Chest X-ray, AP view. Patient: 34 years old, sex M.
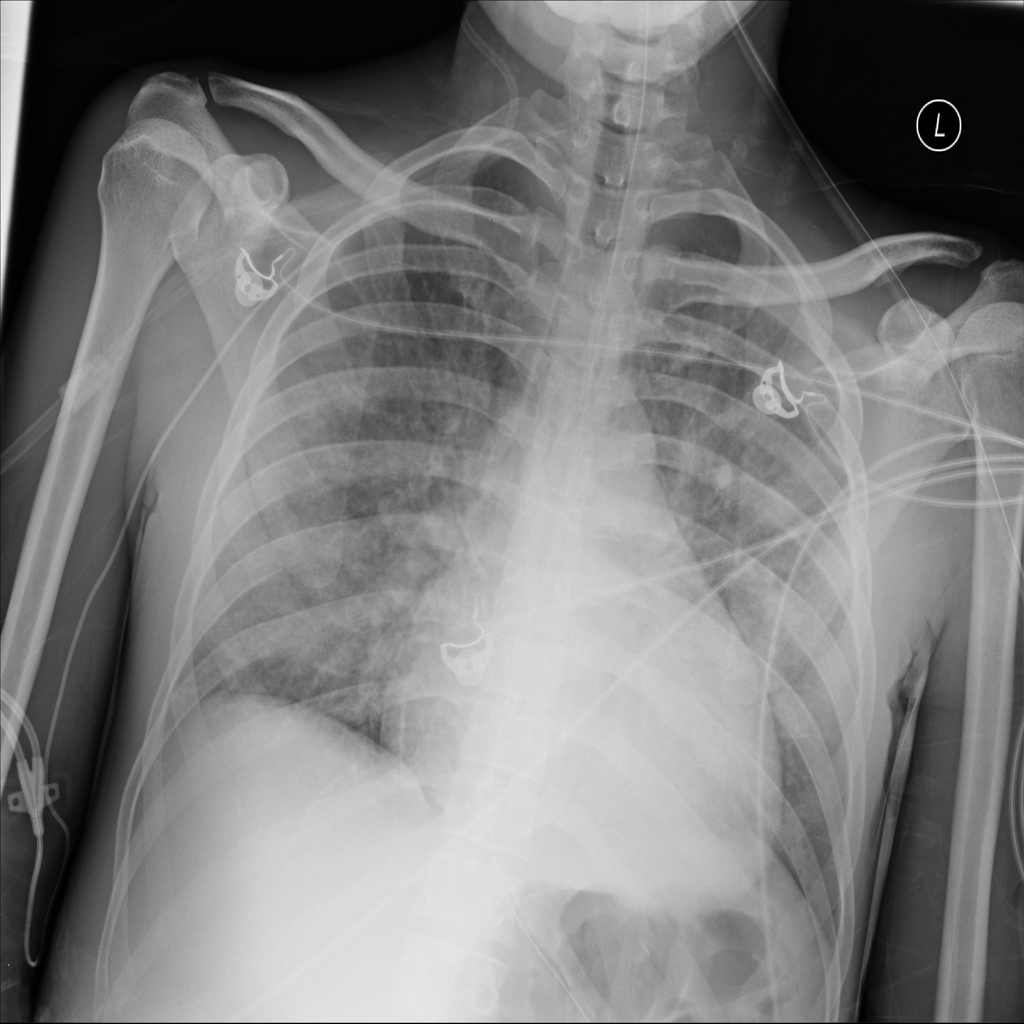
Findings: Edema